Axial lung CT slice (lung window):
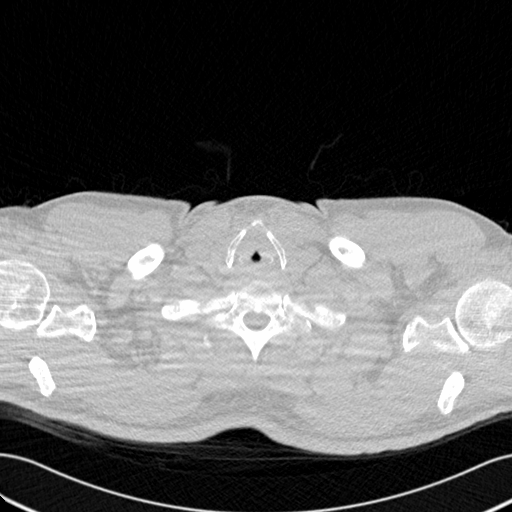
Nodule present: no